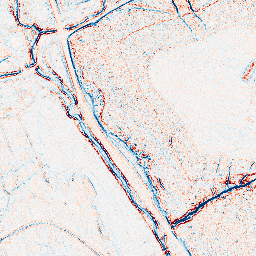
Category: edge_preserving
Decomposition family: bilateral
Decomposition parameters: d: 5
sigma_color: 100
sigma_space: 150
Upsampling method: regularized
Upsampling parameters: scale: 4
lambda_reg: 0.01
Upsampling scale: 4